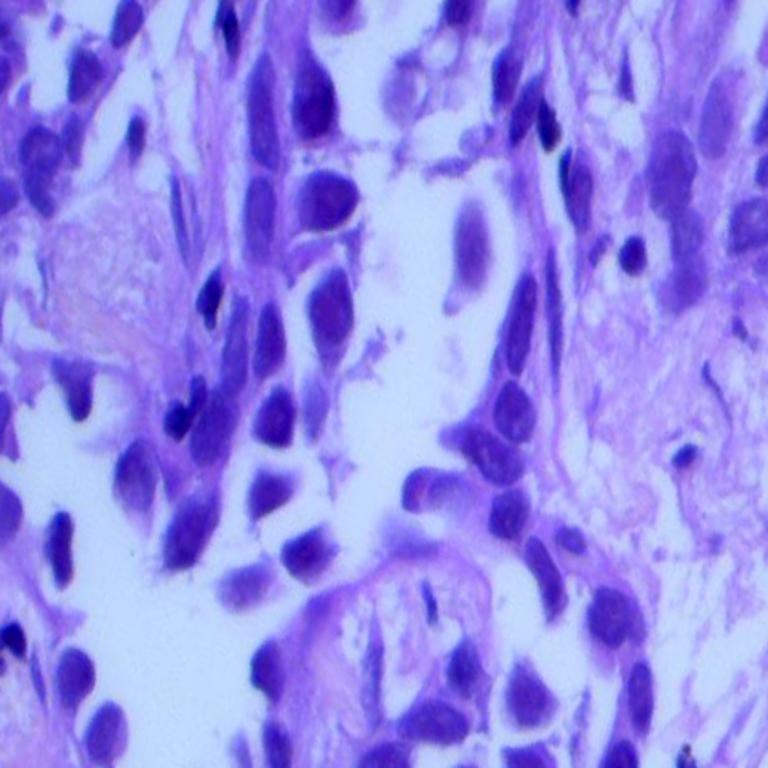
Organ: lung
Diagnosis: adenocarcinomas